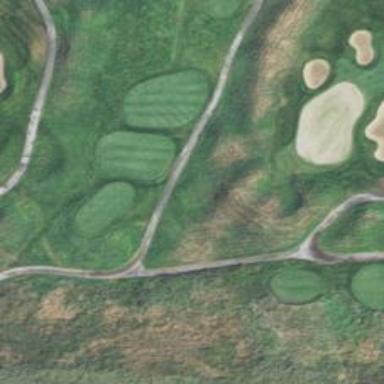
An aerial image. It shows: Area of rough grass used for golf.